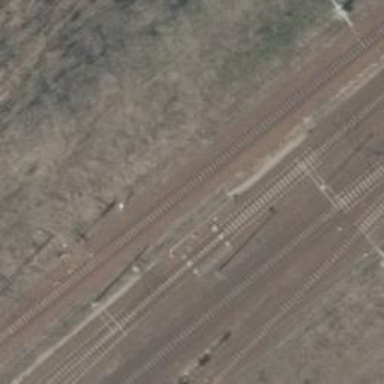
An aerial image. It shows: Railway switch.